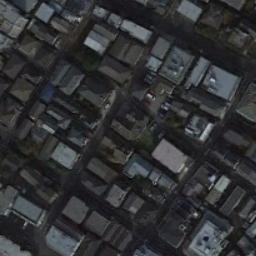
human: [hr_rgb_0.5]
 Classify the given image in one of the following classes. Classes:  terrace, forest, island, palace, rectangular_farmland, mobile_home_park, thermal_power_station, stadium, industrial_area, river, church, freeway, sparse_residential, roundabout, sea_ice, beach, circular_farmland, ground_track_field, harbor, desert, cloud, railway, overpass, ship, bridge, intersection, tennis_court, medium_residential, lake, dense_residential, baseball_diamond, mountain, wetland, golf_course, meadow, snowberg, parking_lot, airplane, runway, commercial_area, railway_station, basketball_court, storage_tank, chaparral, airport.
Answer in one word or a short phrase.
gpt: dense_residential